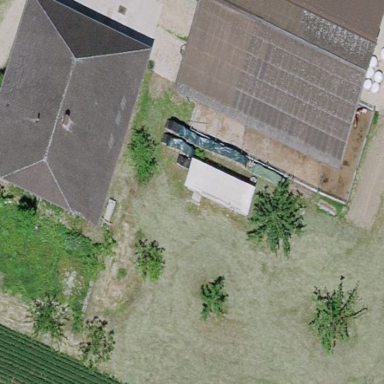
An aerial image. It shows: Rural barn.